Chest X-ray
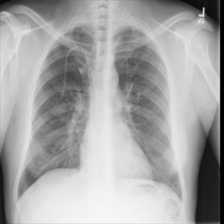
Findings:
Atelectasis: negative
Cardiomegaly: negative
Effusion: negative
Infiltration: negative
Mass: negative
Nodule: negative
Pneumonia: negative
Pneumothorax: negative
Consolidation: negative
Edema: negative
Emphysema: negative
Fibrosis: negative
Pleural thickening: negative
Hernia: negative